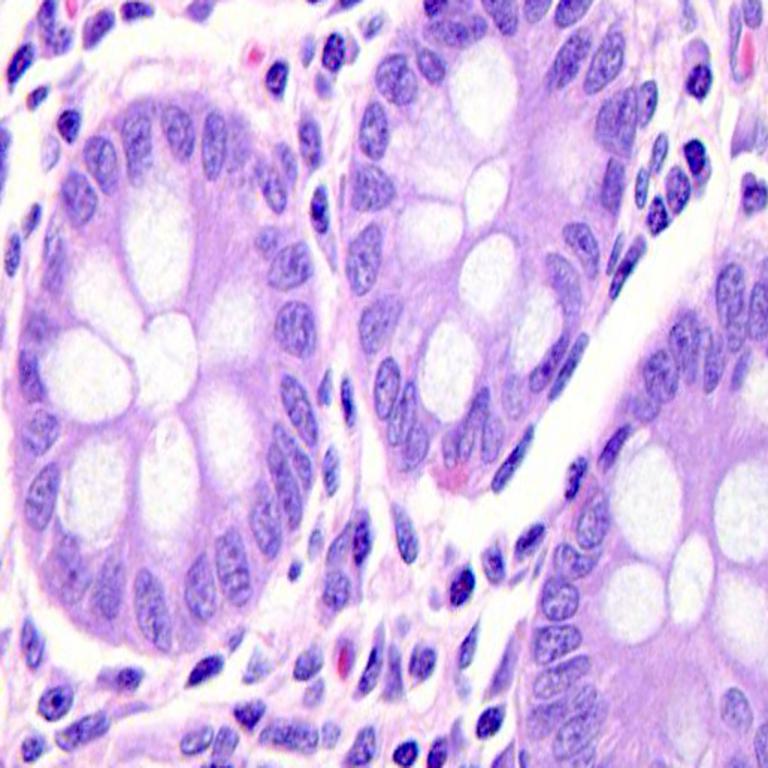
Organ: colon
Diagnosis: benign